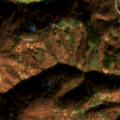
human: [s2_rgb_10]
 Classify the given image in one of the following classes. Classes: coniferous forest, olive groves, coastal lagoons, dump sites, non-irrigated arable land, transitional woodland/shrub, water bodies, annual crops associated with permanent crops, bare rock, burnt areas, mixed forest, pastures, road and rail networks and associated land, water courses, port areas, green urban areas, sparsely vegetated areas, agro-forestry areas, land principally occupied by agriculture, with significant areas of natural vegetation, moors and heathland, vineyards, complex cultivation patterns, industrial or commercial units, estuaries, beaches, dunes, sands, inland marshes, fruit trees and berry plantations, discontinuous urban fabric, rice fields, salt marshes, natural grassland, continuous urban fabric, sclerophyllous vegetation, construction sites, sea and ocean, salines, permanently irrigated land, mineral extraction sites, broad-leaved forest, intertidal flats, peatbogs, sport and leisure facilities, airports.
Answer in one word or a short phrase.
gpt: land principally occupied by agriculture, with significant areas of natural vegetation, broad-leaved forest, transitional woodland/shrub